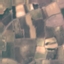
Land use / land cover: PermanentCrop